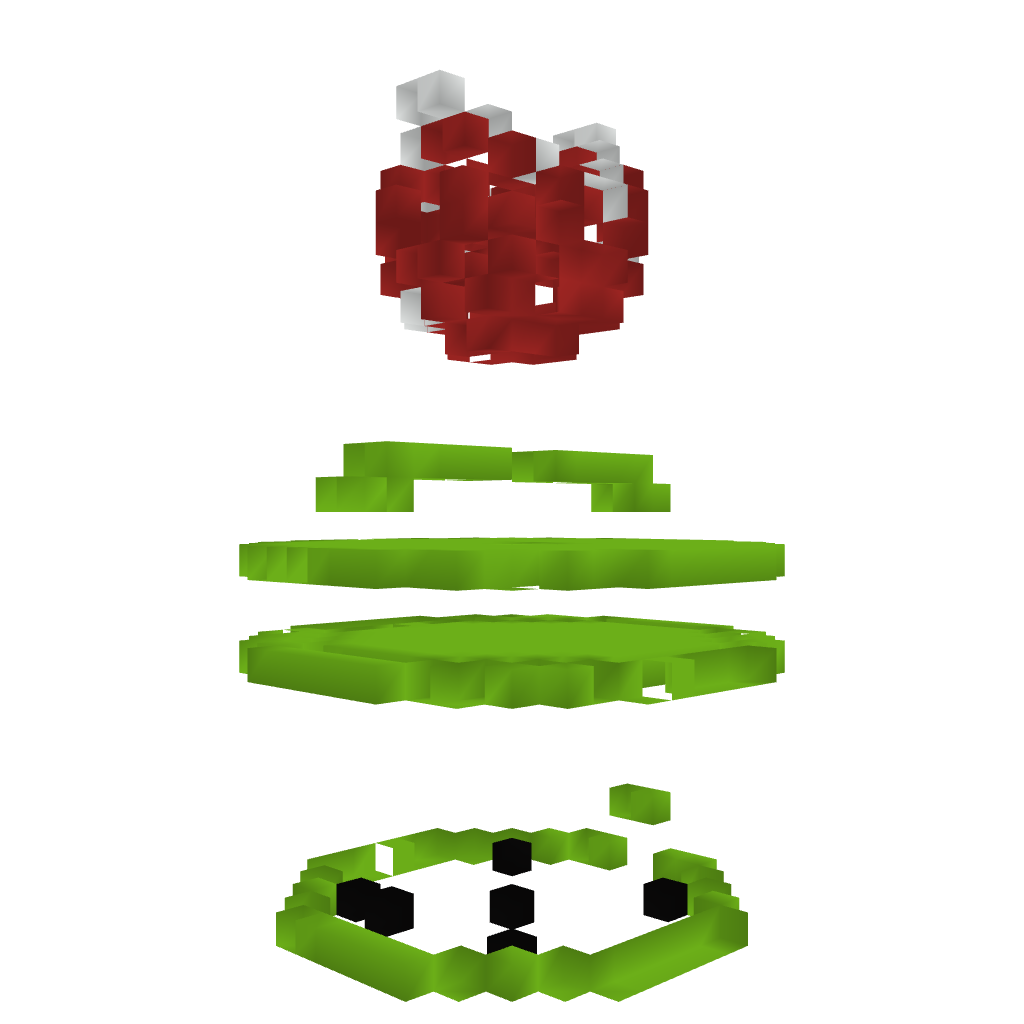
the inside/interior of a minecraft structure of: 3d mariopipe _pharna plant